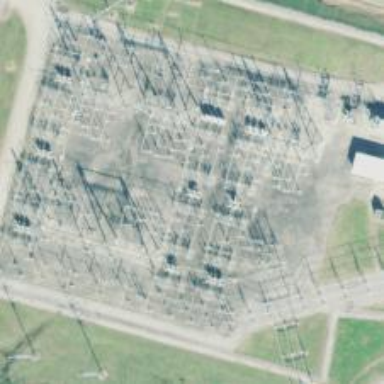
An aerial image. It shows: Switch for power supply.